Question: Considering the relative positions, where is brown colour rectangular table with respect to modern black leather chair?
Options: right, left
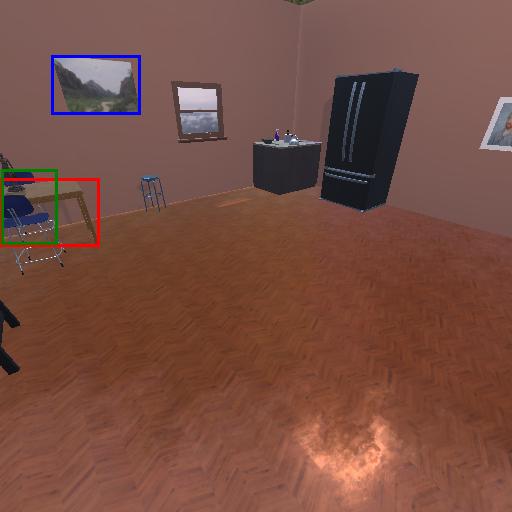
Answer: right